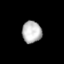
Tissue: lung
Cell type: Epithelial cells
Senescence score: 0.2138
Nuclear area (px): 419
Mean DAPI intensity: 185.234